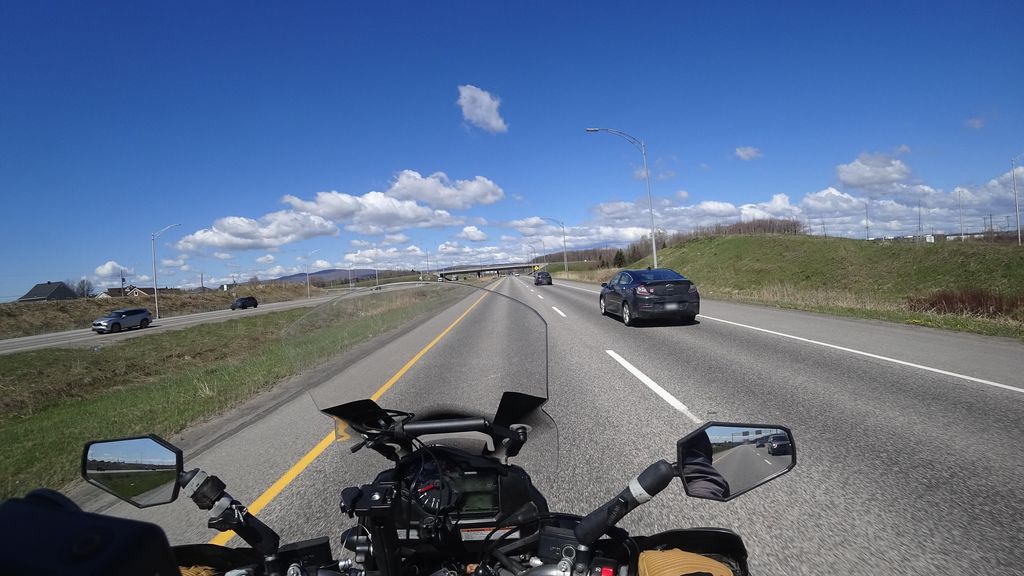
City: quebec_city